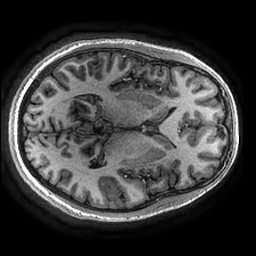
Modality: T1w
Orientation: axial
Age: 33
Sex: female
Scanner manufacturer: ge
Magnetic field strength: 3 T
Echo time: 0.002736 s